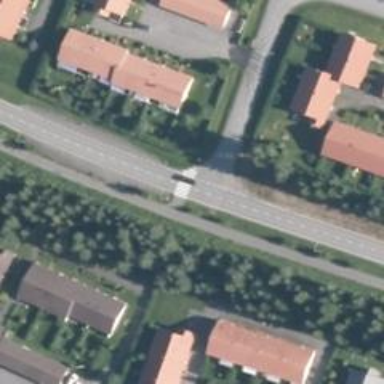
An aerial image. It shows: Asphalt road classified as tertiary.